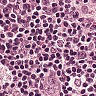
Metastatic tissue present: no